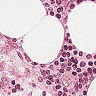
Metastatic tissue present: no